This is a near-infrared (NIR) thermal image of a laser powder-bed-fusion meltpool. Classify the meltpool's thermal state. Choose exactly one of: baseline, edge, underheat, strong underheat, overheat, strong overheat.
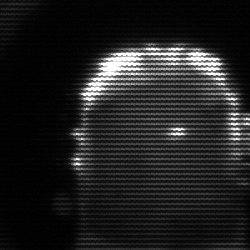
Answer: baseline